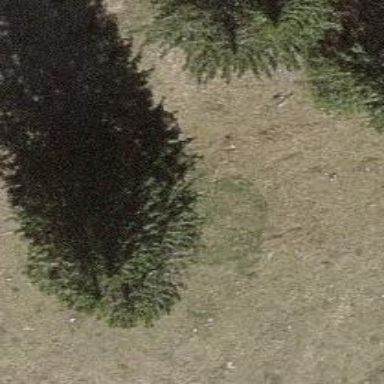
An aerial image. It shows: Needle-leaved tree in nature.